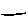
Label: line